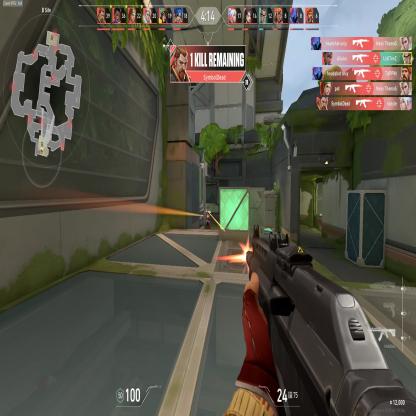
Label: enemy